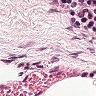
Metastatic tissue present: no